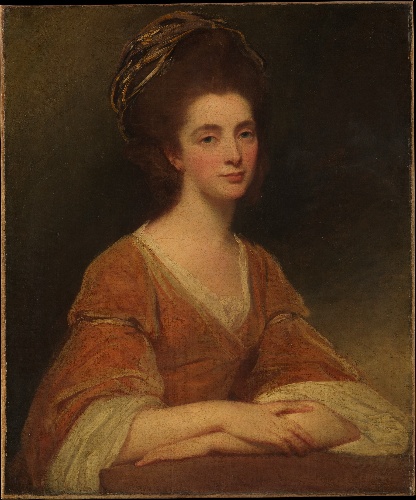
Title: Mrs. Charles Frederick (Martha Rigden, died 1794)
Artist: George Romney
Artist bio: British, Beckside, Lancashire 1734–1802 Kendal, Cumbria
Object type: Painting
Classification: Paintings
Medium: Oil on canvas
Dimensions: 29 3/4 x 24 3/4 in. (75.6 x 62.9 cm)
Department: European Paintings
Credit line: Fletcher Fund, 1945
Accession year: 1945
Repository: Metropolitan Museum of Art, New York, NY
Tags: Portraits|Women